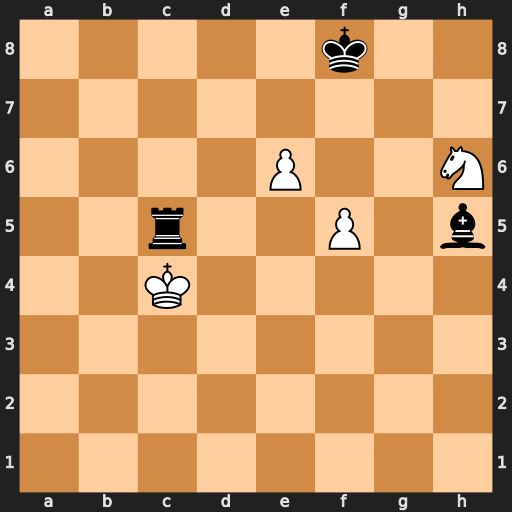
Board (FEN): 5k2/8/4P2N/2r2P1b/2K5/8/8/8
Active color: w
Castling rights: -
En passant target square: -
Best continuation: Kxc5 Kg7 Kd6